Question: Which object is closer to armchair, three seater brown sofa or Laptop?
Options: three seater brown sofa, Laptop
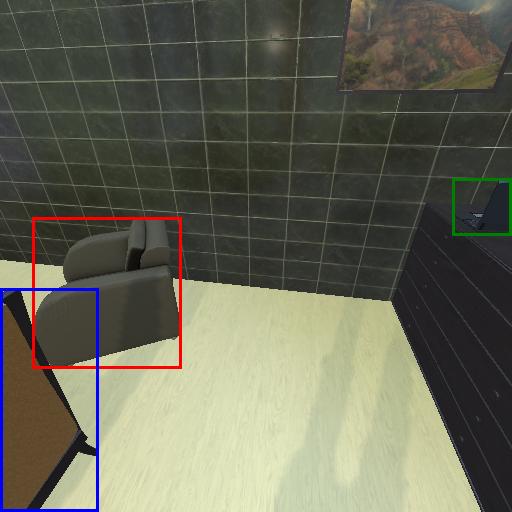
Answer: three seater brown sofa